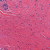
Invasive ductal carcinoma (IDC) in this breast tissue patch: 0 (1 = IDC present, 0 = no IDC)